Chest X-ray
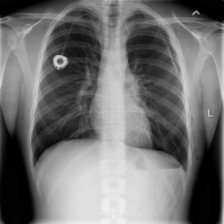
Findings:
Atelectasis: negative
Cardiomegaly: negative
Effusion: negative
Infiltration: negative
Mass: negative
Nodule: negative
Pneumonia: negative
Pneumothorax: positive
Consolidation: negative
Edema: negative
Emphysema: negative
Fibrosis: negative
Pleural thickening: negative
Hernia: negative